Field crop: maize
Growth stage: 2
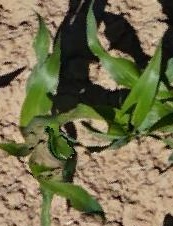
Species: maize